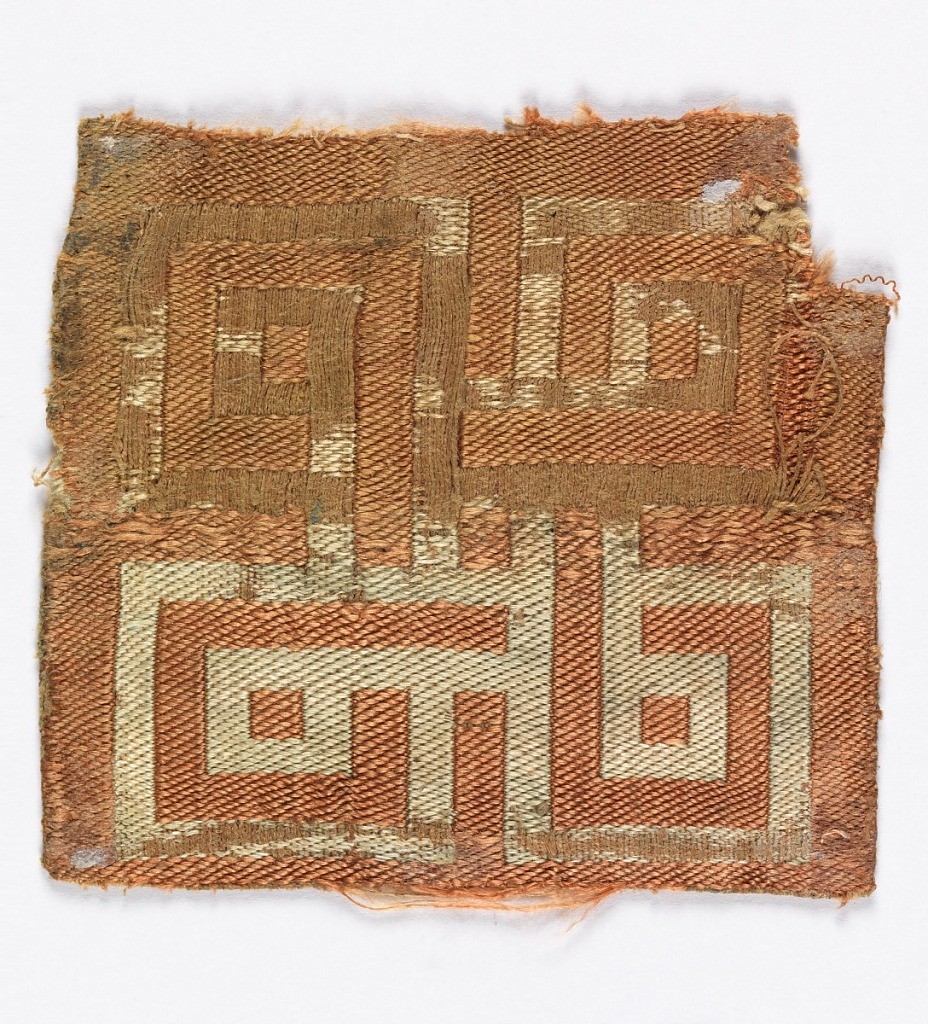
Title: Fragment
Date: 13th–14th century
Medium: linen warp, silk weft Technique: 2/1 twill patterned by complementary wefts
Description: Terra cotta ground with white fretwork motif.